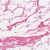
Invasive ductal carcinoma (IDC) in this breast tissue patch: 0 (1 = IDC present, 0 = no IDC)